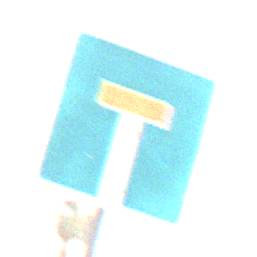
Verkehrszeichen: Sackgasse
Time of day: MorningAfternoon
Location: Outdoor (Suburban)
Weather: Clear
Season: NotSpecified
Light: Natural